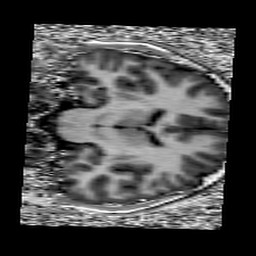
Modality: UNIT1
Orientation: coronal
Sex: male
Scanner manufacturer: siemens
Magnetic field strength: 3 T
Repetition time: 5 s
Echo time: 0.00355 s